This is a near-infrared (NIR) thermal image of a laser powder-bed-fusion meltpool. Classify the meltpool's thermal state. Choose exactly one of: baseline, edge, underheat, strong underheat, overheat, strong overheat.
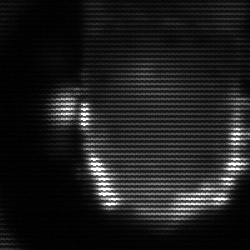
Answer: baseline